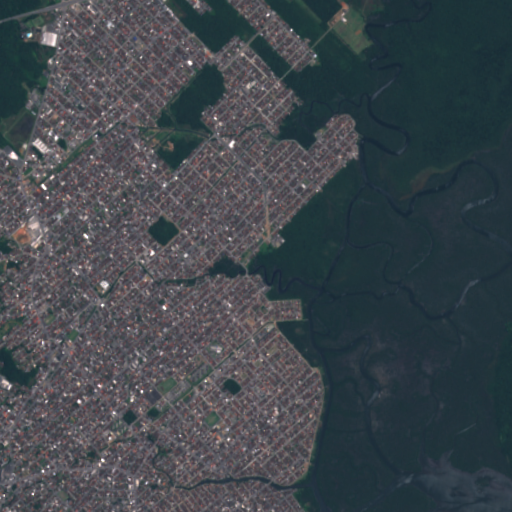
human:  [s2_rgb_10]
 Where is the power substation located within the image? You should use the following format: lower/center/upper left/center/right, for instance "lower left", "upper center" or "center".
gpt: The power substation is located in the lower left of the image.
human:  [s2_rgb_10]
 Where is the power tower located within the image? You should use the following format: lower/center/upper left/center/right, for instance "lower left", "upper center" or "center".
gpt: The power tower is located in the lower left of the image.
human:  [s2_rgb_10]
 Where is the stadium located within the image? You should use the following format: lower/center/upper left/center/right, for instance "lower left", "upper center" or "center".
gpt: The stadium is located in the lower left of the image.
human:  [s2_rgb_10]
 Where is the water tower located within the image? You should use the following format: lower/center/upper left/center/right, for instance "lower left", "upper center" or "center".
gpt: The water tower is located in the upper left of the image.
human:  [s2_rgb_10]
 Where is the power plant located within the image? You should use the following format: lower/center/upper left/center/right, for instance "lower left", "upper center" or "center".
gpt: There is no power plant in the image.